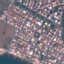
Land use / land cover: Residential